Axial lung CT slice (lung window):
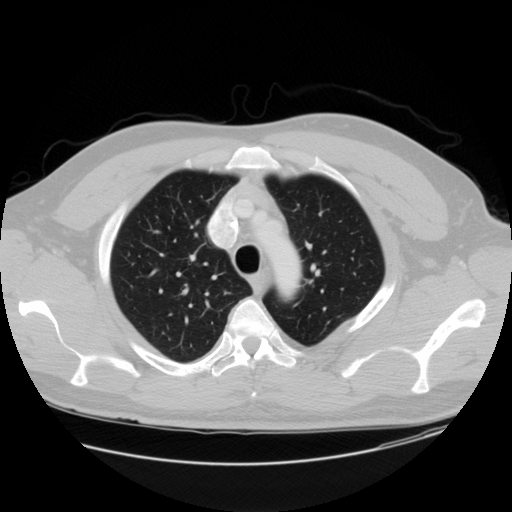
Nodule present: no